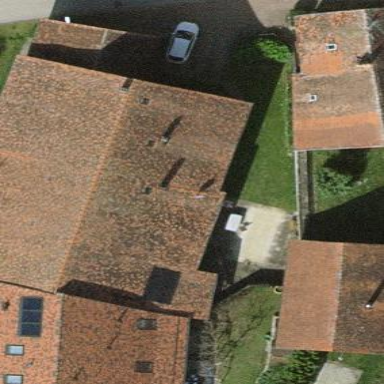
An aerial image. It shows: Residential building.